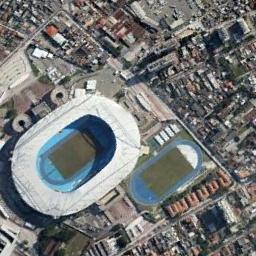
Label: stadium